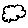
Label: cloud